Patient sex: M
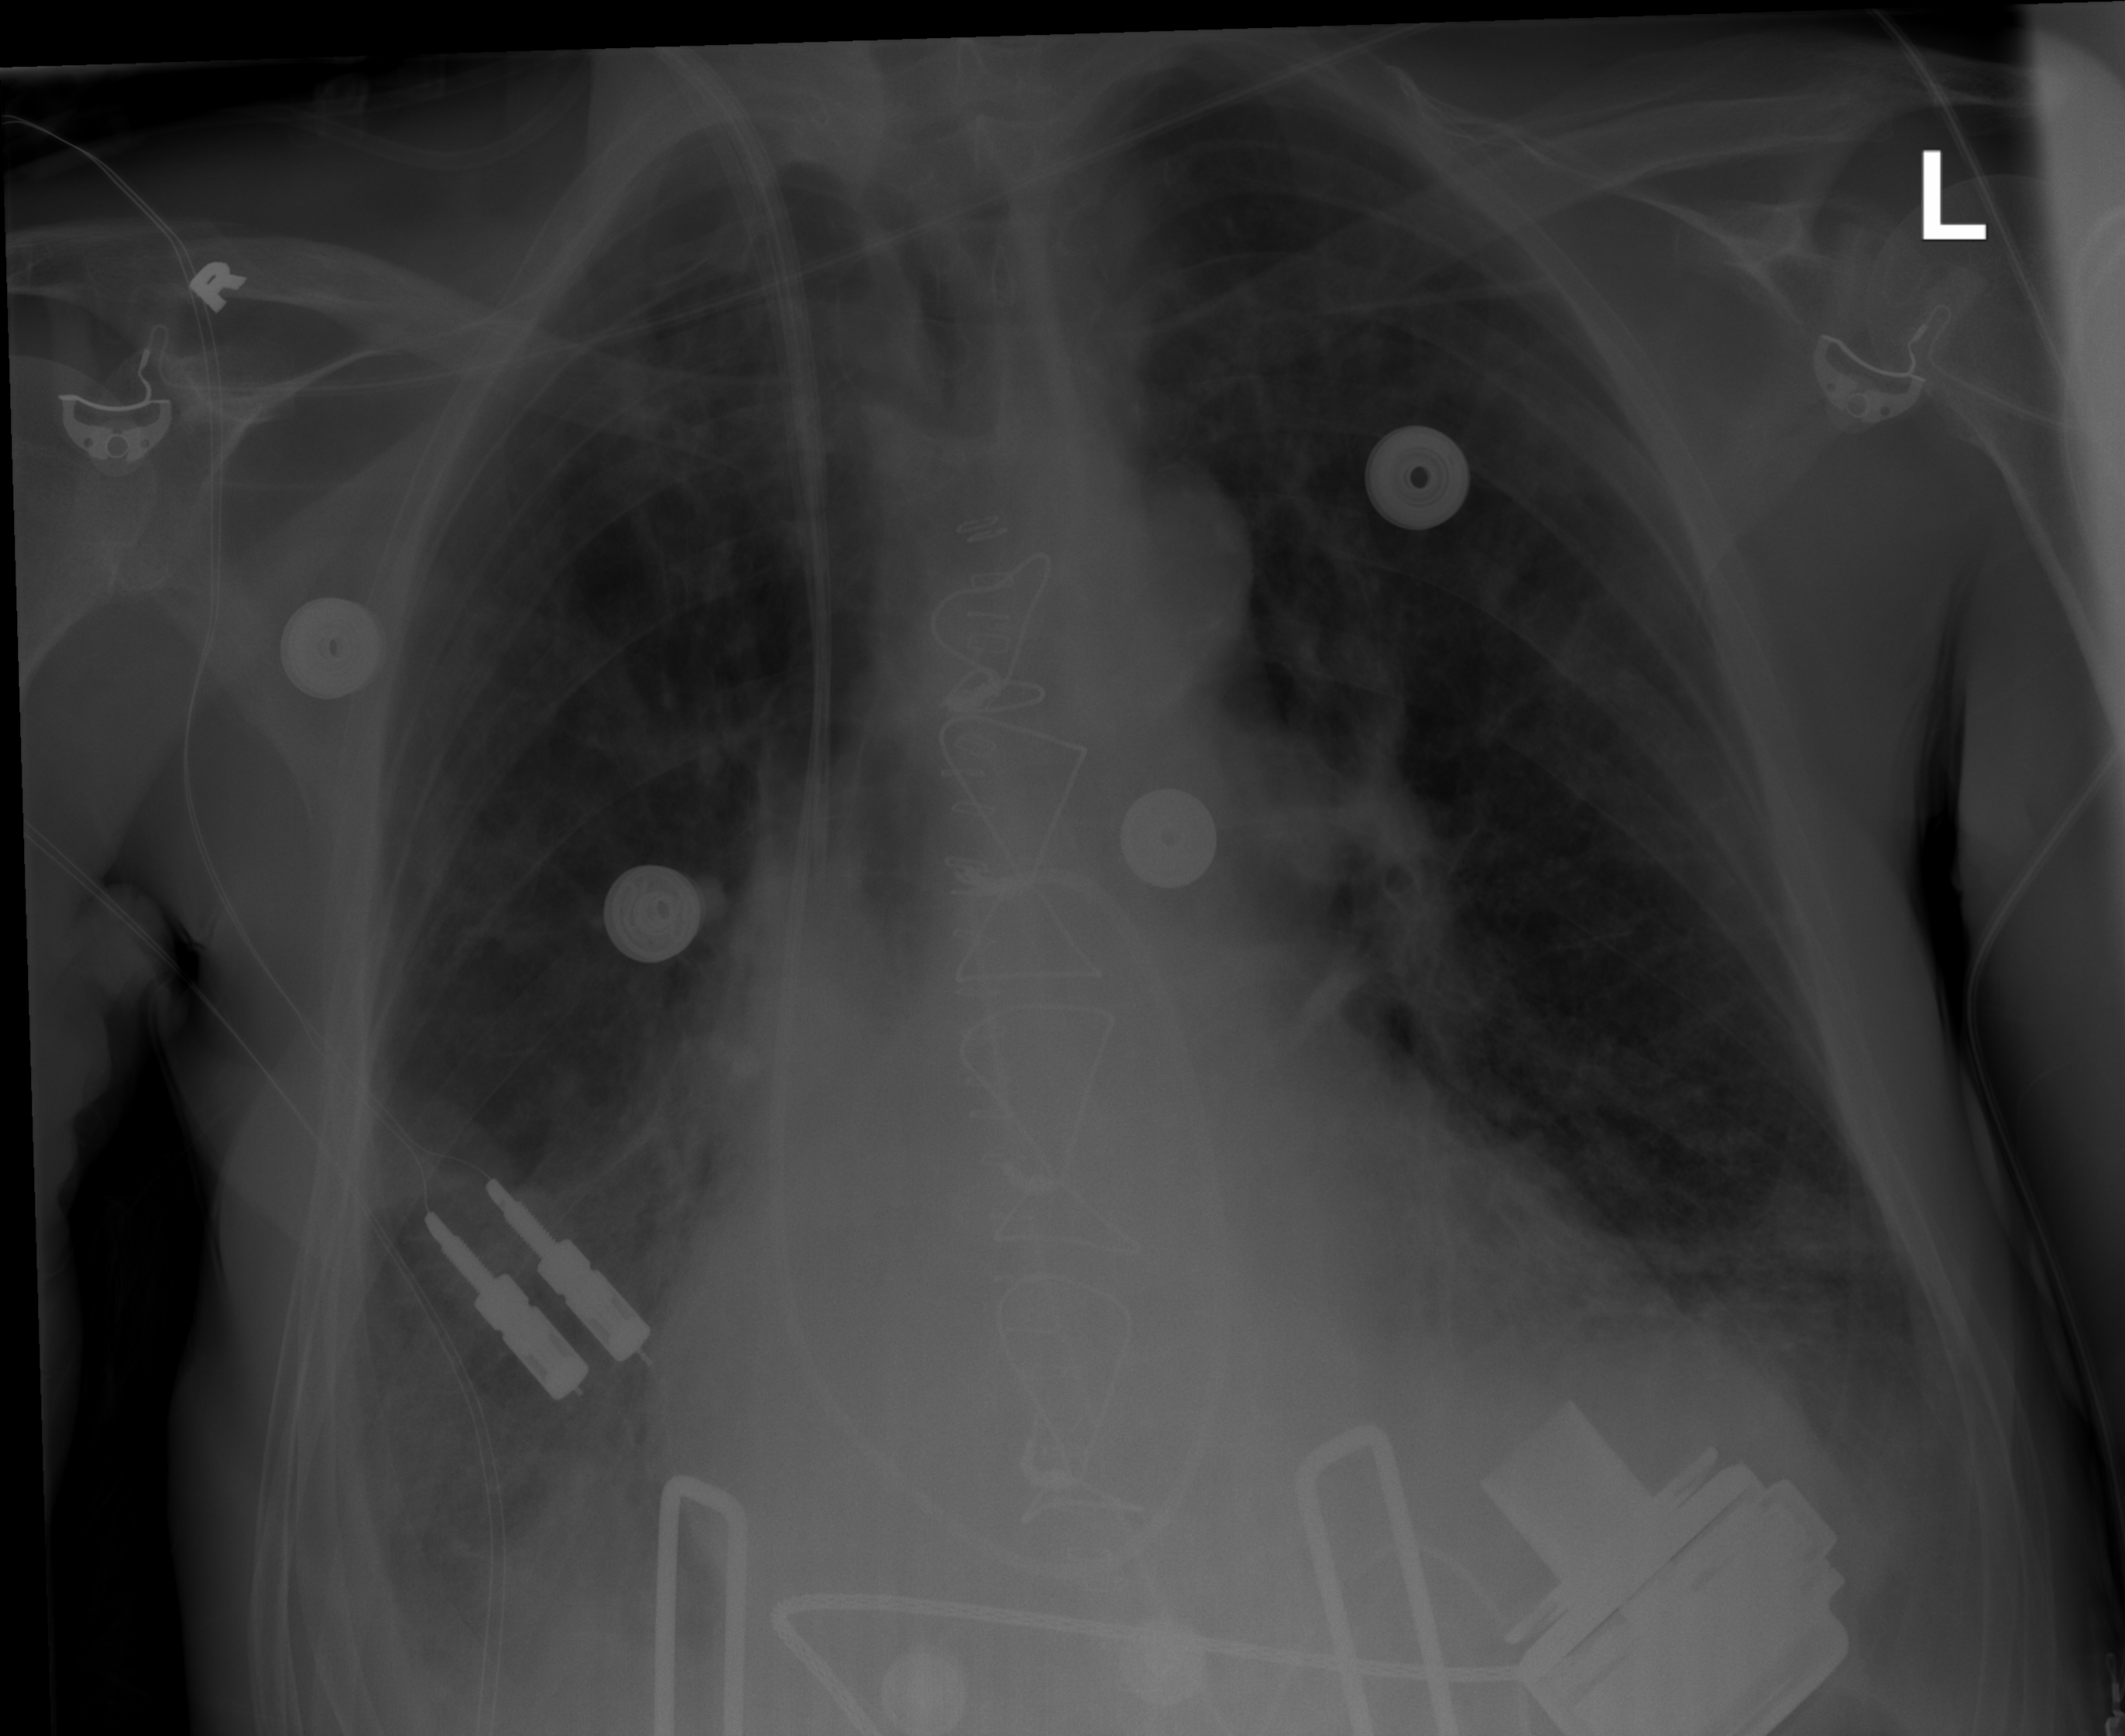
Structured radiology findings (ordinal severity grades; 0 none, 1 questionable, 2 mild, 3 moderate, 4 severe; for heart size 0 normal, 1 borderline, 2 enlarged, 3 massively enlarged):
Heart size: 2
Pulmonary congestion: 0
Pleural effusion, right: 2
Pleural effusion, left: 2
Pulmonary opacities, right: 2
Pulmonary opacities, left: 2
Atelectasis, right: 2
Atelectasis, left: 2